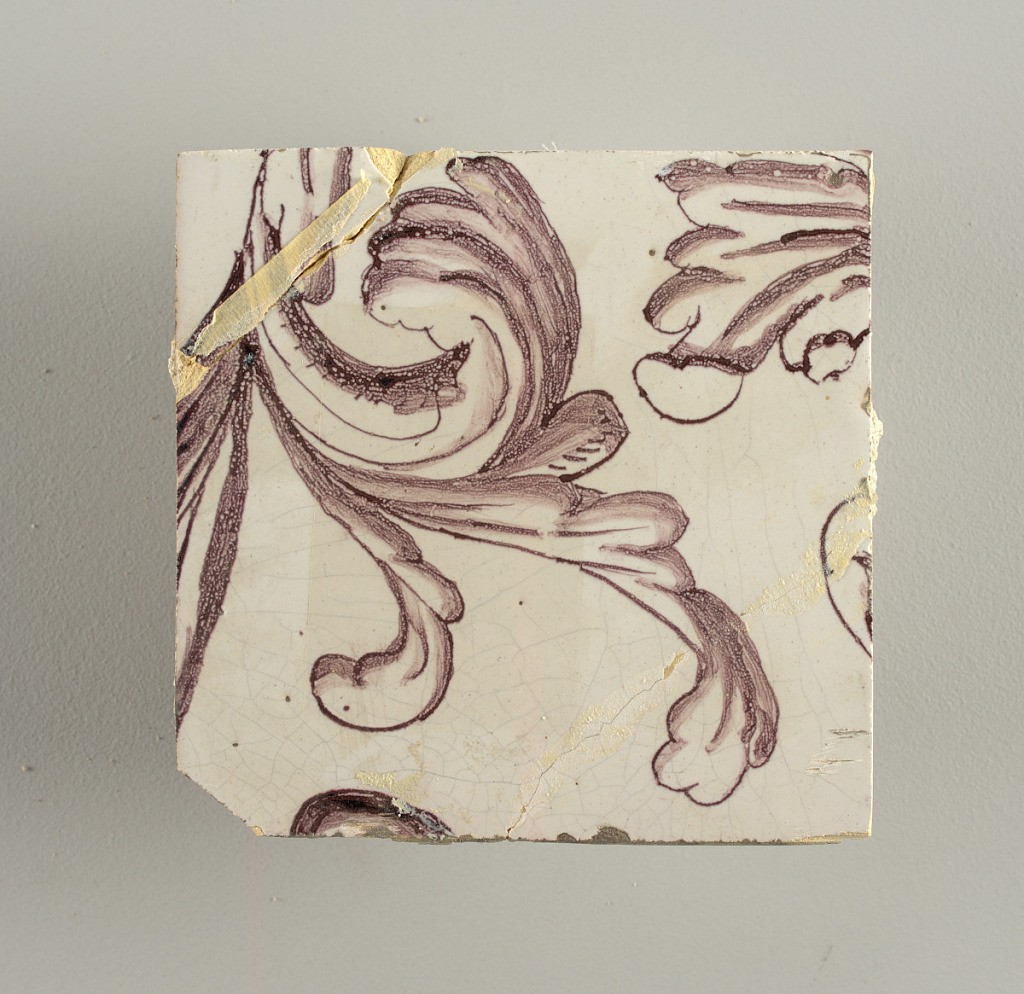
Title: Wall facing
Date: ca. 1725
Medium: Tin-glazed earthenware, underglaze
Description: Horizontal rectangle.  Thirty-seven tiles wide and twenty-one high with opening for door or window nineteen and one-half tiles high and twelve wide.  To left and right of opening, centered canopy above. Left, woman representing Hope, right, a sculputure urn.  Centered above opening, a mascaron.  Arabesque design of foliage.